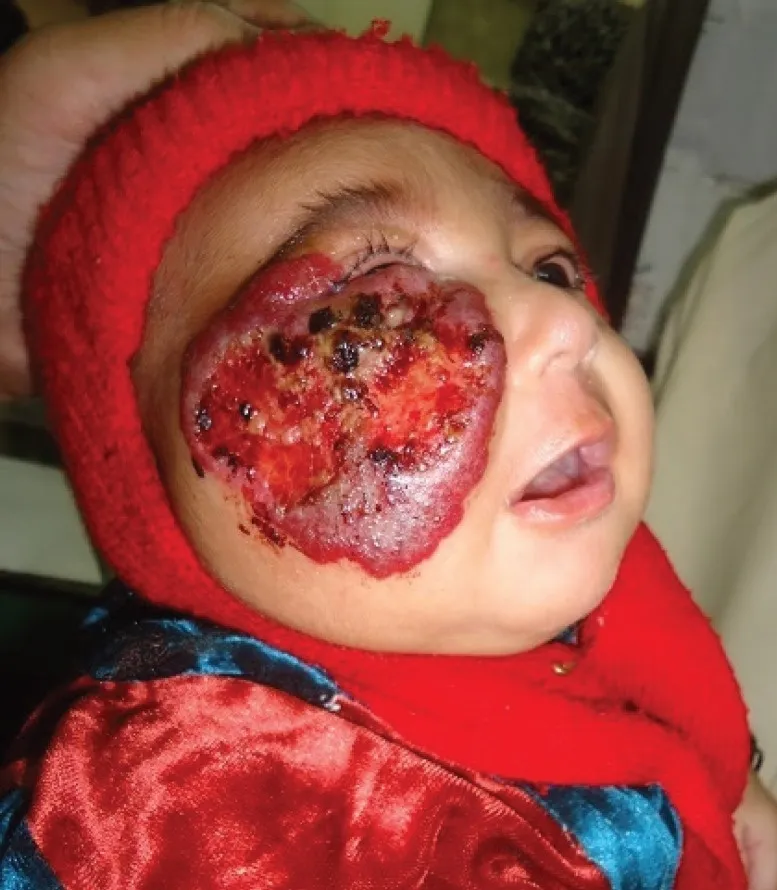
Three days after initiation of the propranolol therapy, there was visible alteration in the color of the lesion, softening in texture and the infant could slightly open the right eye.
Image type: medical_photograph (other_medical_photograph)